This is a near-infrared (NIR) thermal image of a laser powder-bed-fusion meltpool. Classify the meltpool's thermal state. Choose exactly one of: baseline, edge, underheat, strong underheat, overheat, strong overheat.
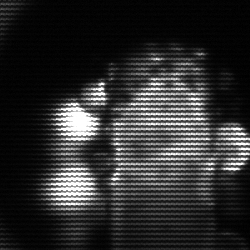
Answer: strong underheat